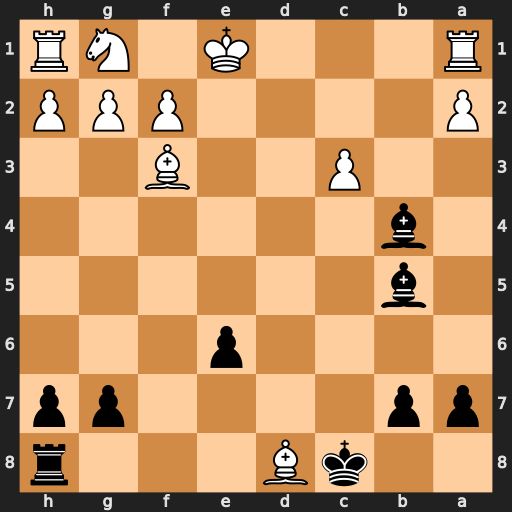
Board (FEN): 2kB3r/pp4pp/4p3/1b6/1b6/2P2B2/P4PPP/R3K1NR
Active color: b
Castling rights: KQ
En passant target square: -
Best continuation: Bxc3+ Kd1 Rxd8+ Kc2 Bxa1